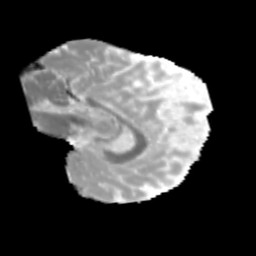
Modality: MD
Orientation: sagittal
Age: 9
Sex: male
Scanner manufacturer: siemens
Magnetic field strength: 3 T
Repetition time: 3.8 s
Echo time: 0.07 s